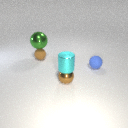
small brown rubber sphere below large green metal sphere